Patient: sex M, age 66
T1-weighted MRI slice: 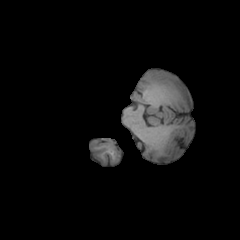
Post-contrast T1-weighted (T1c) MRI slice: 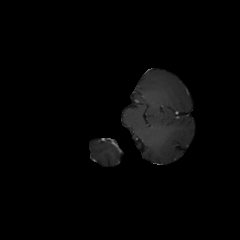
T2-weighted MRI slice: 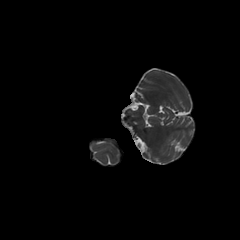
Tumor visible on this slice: no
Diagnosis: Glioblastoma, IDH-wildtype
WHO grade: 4